Brain MRI, t1w sequence, axial 2D slice.
Patient: age 18, sex F, weight 95 kg, height 1.95 m
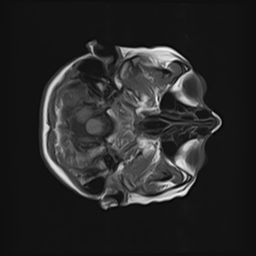